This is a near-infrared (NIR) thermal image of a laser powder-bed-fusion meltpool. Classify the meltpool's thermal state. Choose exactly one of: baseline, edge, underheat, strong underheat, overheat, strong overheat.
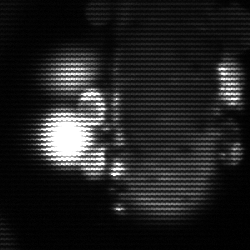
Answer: strong underheat